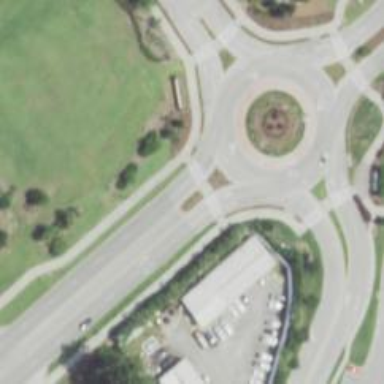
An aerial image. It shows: Tertiary road leading to roundabout.